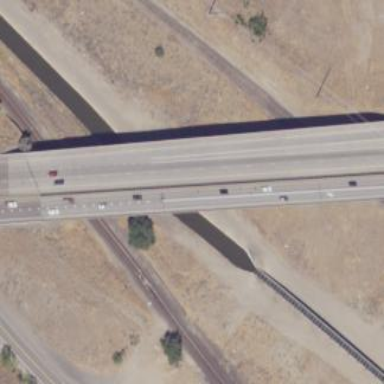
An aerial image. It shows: Man-made bridge.